Question: I've a M by N matrix, each cell contains a character array, that is an image path. How can I use it to read image? It should be string.
It's what I try to do:
'''
imread(fl(1,1));
??? Error using ==> imread>parse_inputs at 491
The filename or url argument must be a string.
Error in ==> imread at 336
[filename, fmt_s, extraArgs, msg] = parse_inputs(varargin{:});
'''
And it's my matrix:

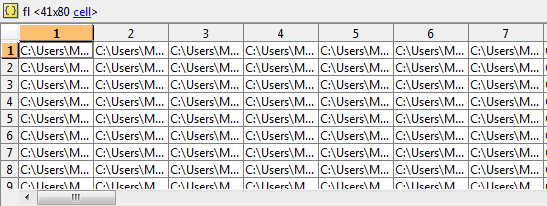
Answer: Replace 'fl(1,1)' with 'fl{1,1}'. You access the contents of a cell-array with '{}'. You access the cell element itself with '()'.
Since 'imread' expects a string and not a cell element, it throws that error.